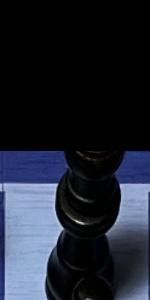
Label: King_Black